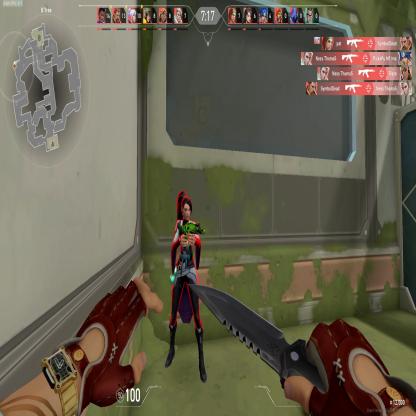
Label: enemy